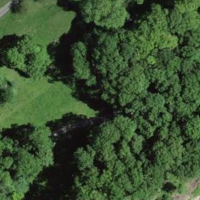
EUNIS habitat code: 44
Species observed at this site:
Allium ursinum